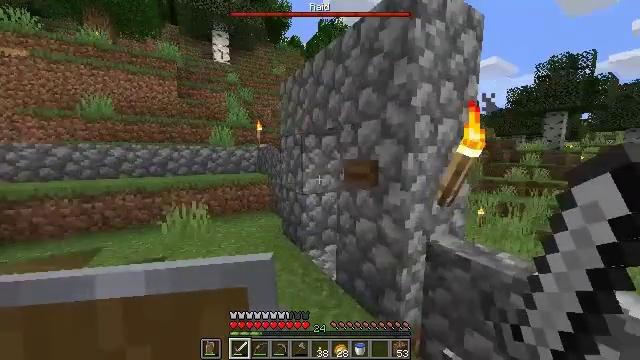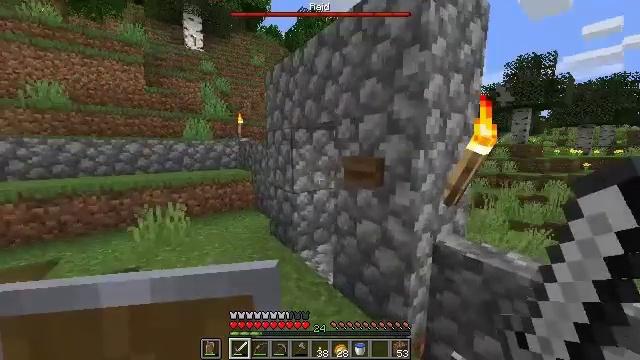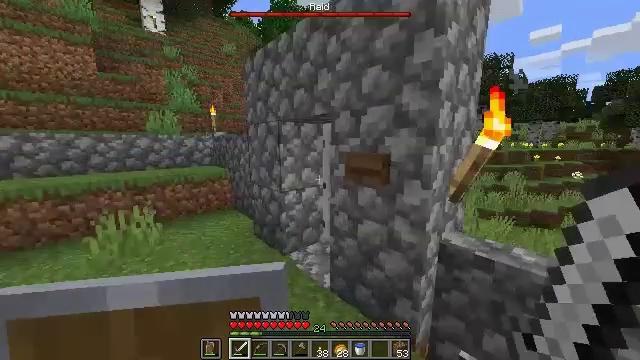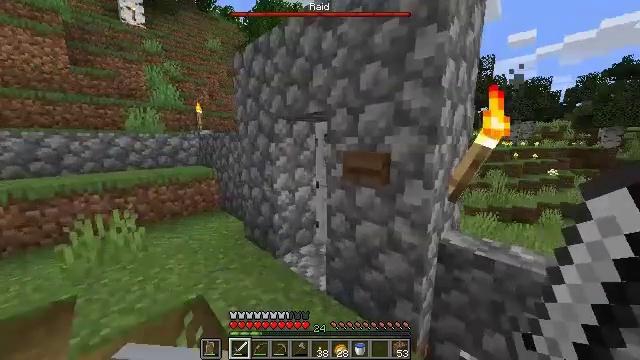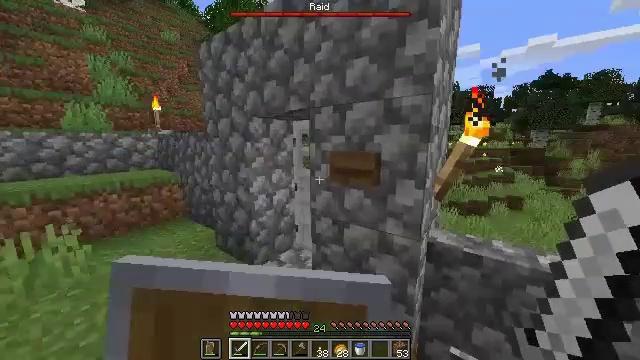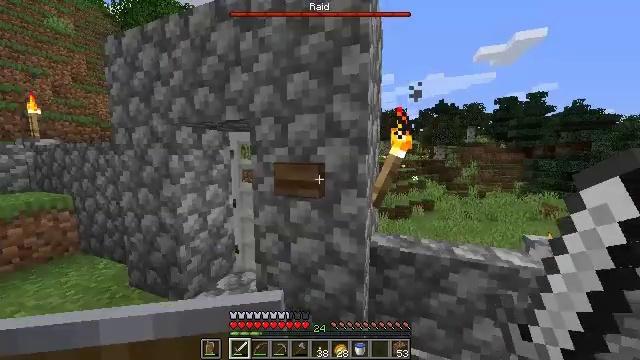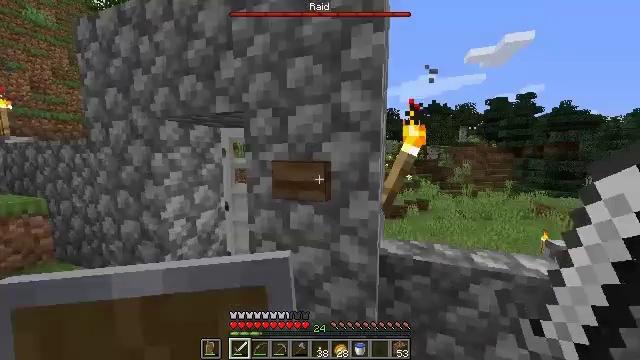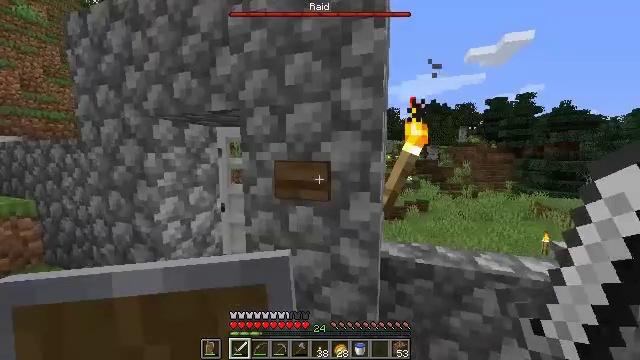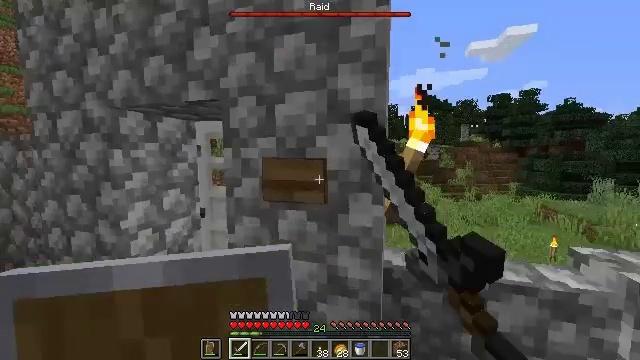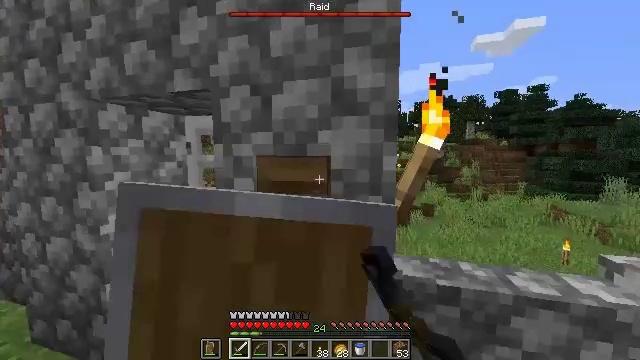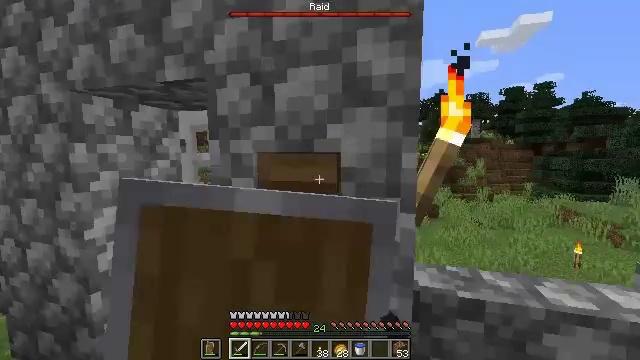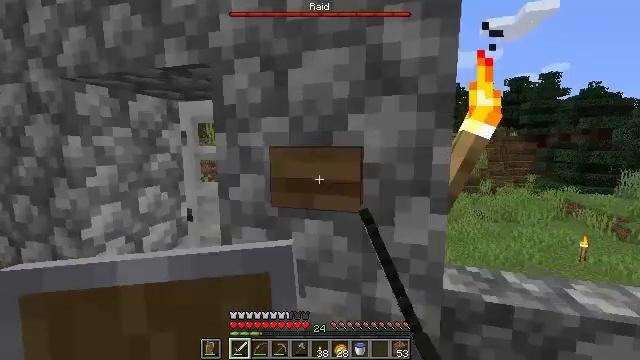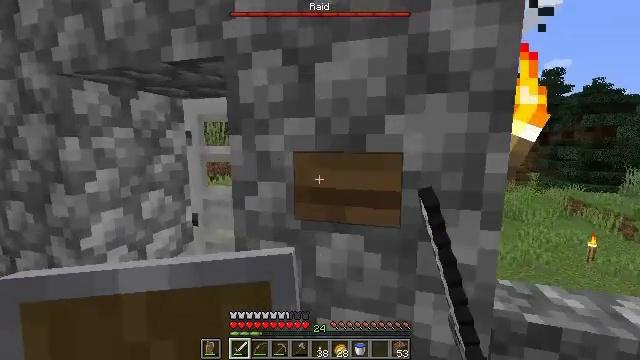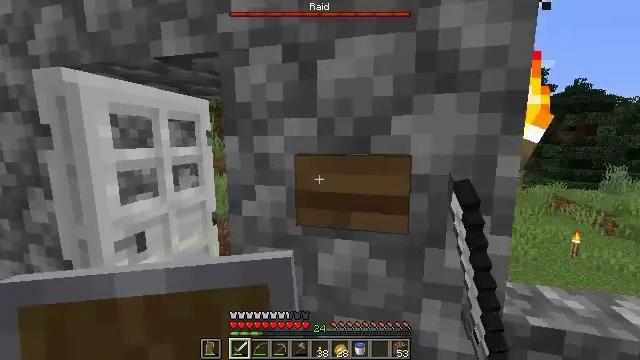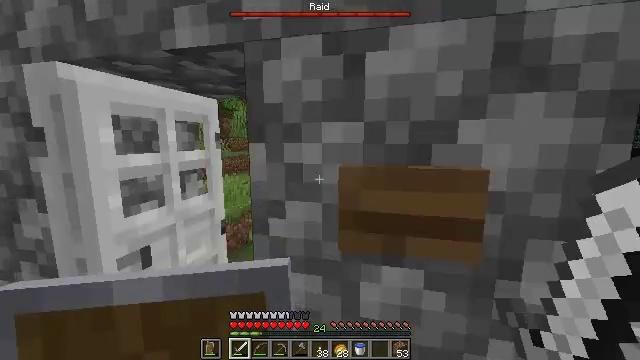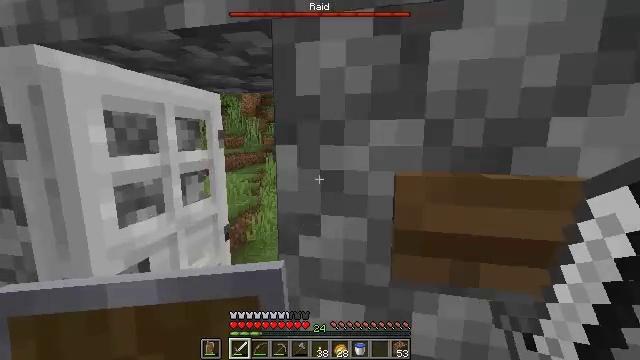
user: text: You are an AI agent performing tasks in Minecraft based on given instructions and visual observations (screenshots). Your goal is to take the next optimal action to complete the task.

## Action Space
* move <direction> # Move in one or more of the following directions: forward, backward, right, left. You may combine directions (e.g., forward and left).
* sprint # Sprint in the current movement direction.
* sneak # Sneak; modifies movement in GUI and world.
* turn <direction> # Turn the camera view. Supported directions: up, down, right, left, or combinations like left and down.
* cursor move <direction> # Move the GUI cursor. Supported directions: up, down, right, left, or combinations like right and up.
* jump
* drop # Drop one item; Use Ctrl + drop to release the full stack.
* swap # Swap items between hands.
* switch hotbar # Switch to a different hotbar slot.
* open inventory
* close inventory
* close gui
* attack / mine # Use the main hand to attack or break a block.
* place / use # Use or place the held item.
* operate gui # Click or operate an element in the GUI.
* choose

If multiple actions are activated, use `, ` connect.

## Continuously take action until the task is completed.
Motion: motion action
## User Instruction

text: Gather grass block for landscaping.
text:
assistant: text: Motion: move forward and move left, turn right and down
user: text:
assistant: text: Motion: move forward and move left, turn right and down
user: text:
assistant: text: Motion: move forward, turn right, use / place
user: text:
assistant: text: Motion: move forward, turn right, use / place
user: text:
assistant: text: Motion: move forward, turn right and up
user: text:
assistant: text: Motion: turn right
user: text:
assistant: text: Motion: use / place
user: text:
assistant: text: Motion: move forward, turn right, use / place
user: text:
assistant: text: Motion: move forward and move left, use / place
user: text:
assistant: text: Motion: move forward and move left, use / place
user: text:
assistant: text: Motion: move forward and move left, turn down, use / place
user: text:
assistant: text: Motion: move forward and move left, use / place
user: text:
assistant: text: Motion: move forward and move left, turn right, use / place
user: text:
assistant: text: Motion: move forward and move left
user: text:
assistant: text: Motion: move forward and move left, turn right
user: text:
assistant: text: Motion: move forward and move left, turn right
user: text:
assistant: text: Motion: move forward, turn right
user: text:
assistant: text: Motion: move forward
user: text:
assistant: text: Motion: move forward
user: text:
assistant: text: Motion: move forward, turn right
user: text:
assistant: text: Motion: move forward, turn right and up
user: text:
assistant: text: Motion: move forward, turn right and up
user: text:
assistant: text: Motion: move forward, sprint, turn up
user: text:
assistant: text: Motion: move forward, sprint
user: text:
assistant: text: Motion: move forward, sprint
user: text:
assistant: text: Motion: move forward, sprint
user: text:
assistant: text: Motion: move forward, sprint
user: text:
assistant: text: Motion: move forward, sprint
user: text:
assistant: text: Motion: move forward, sprint
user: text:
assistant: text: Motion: move forward